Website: lowes
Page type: delivery-shipping
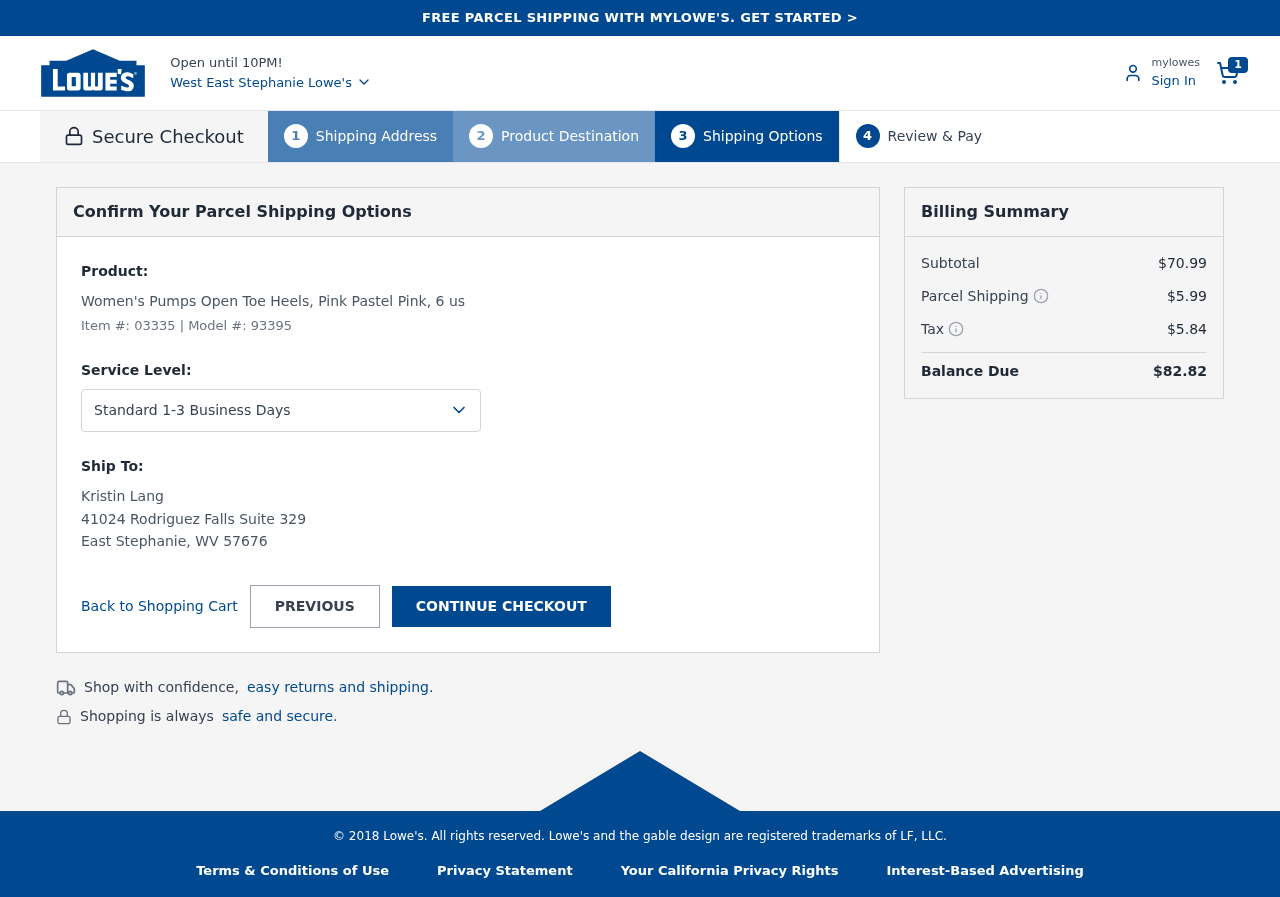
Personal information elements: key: PII_CITY
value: East Stephanie
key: PII_CITY_STATE_ZIP
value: East Stephanie, WV 57676
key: PII_FULLNAME
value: Kristin Lang
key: PII_STREET
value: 41024 Rodriguez Falls Suite 329
Product elements: key: PRODUCT1_NAME
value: Women's Pumps Open Toe Heels, Pink Pastel Pink, 6 us
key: PRODUCT1_ITEM_NUMBER
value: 03335
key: PRODUCT1_MODEL_NUMBER
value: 93395
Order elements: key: ORDER_NUM_ITEMS
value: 1
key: ORDER_SUBTOTAL
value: $70.99
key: ORDER_SHIPPING_COST
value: $5.99
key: ORDER_TAX
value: $5.84
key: ORDER_TOTAL
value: $82.82